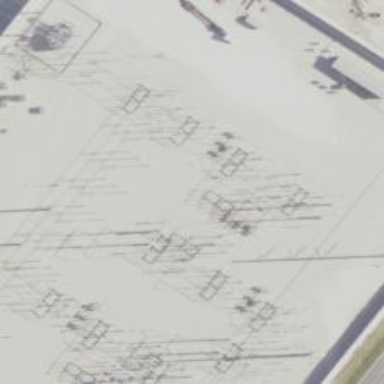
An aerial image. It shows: Switch for power supply.